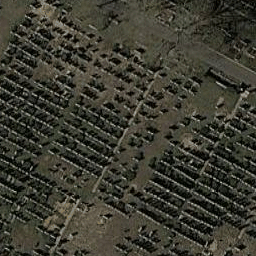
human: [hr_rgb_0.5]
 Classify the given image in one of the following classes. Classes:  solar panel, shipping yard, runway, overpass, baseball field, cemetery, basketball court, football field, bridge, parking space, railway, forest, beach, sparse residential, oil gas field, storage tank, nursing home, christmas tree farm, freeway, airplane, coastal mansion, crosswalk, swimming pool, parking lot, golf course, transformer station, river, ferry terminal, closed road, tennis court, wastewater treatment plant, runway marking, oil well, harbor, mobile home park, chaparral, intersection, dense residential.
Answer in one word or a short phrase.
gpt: cemetery